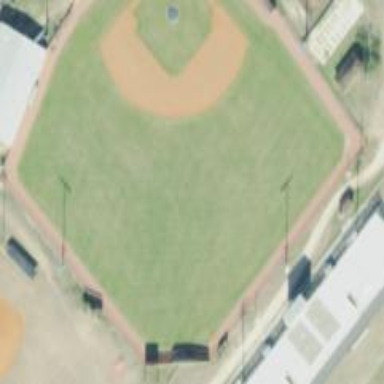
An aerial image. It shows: Baseball pitch for leisure land.